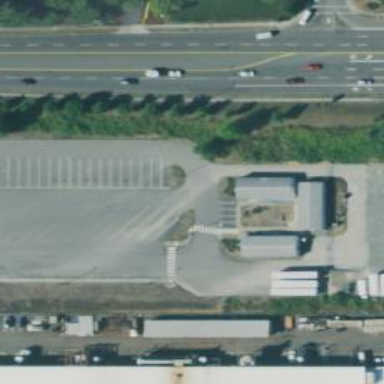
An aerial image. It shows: Parking space.